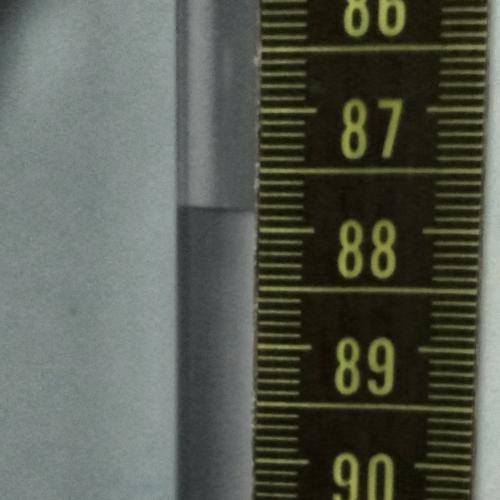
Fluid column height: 87.8 cm